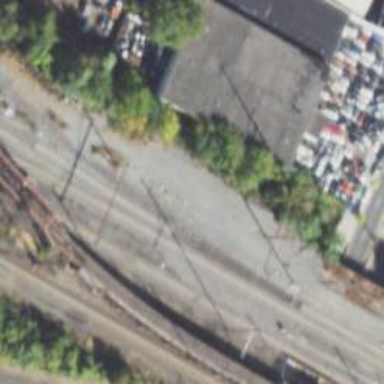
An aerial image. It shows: Rail line with electrified contact lines running on truss bridge.